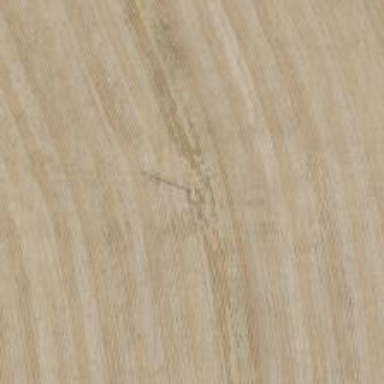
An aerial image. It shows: Power pole.